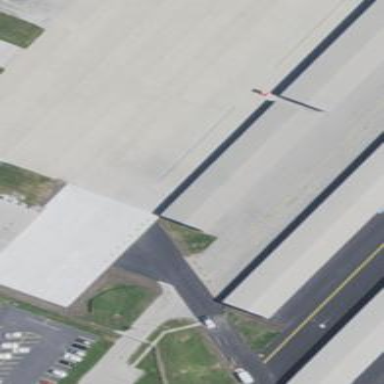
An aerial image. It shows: Hangar located at airport.